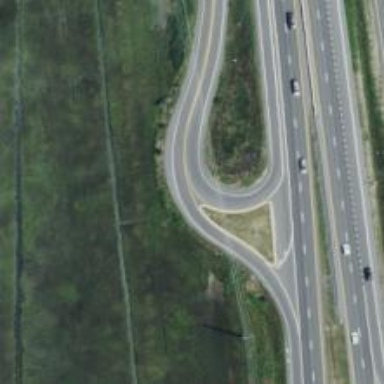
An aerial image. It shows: Trunk link highway.